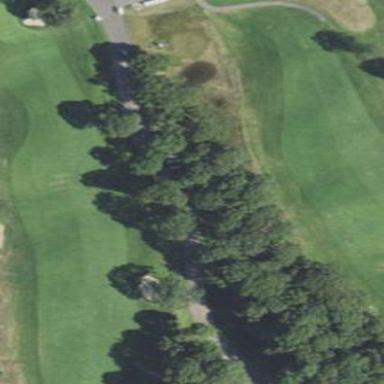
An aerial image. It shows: Grassy area designated as golf fairway.